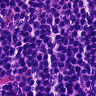
Metastatic tissue present: no